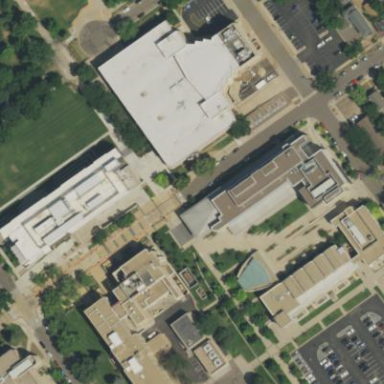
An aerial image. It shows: University building.